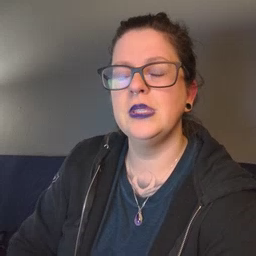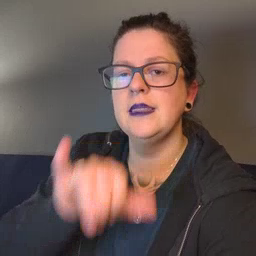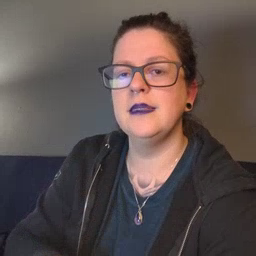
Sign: stay